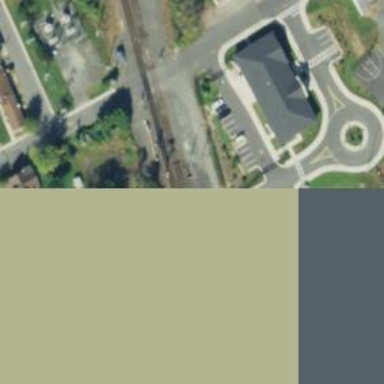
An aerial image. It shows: Railway siding for service.